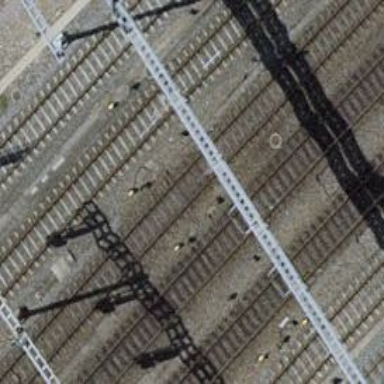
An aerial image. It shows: Single railway track with electrification through contact line.